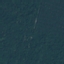
Land use / land cover: Forest